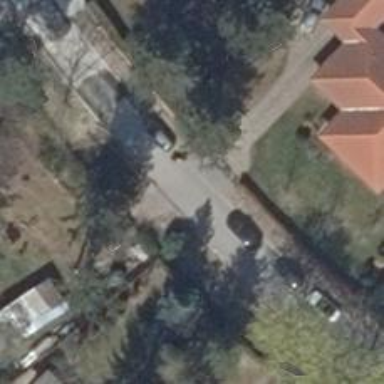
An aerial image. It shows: Driveway leading to service road.